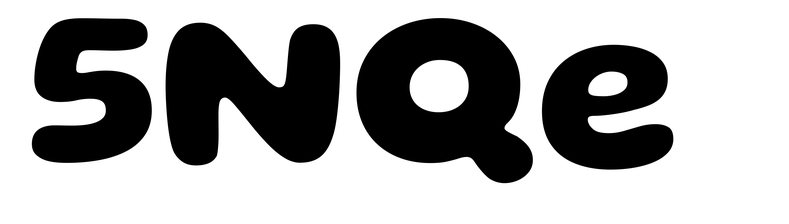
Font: Gluten_Bold